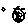
Label: moon